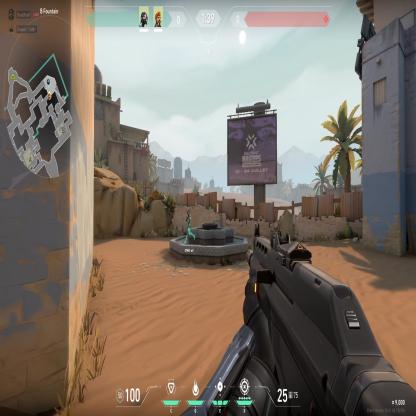
Label: teammate